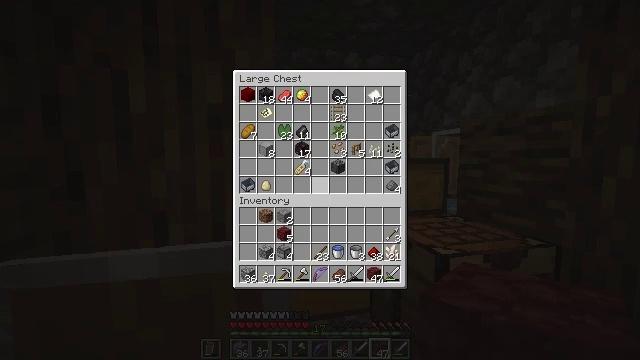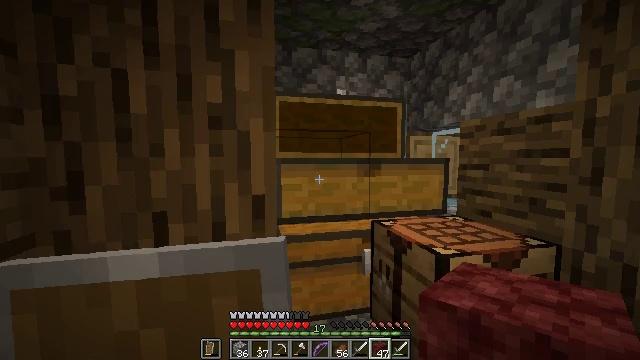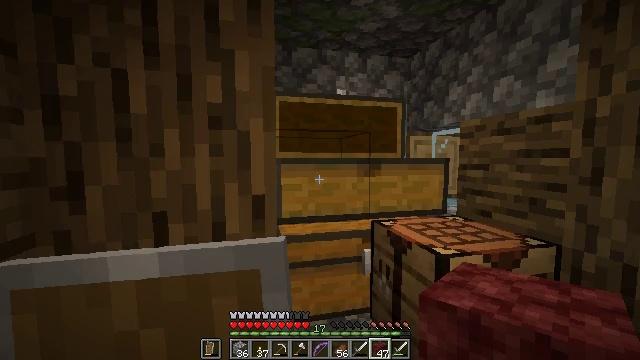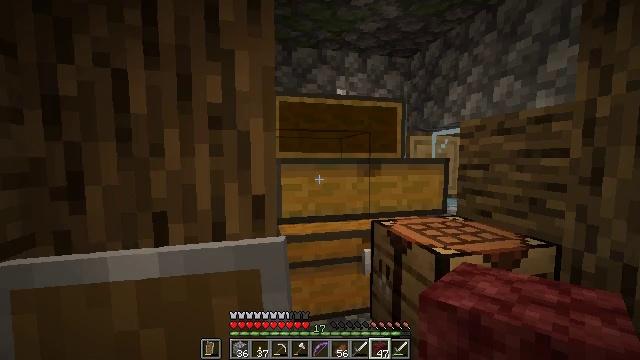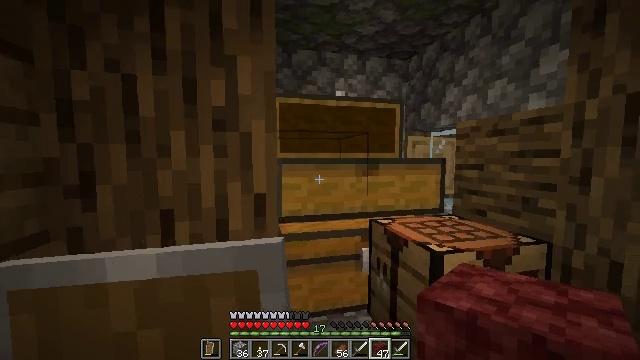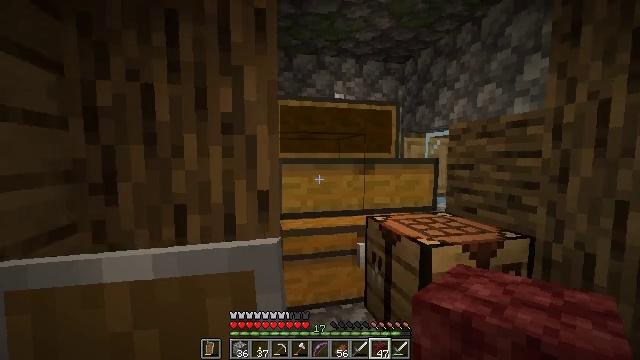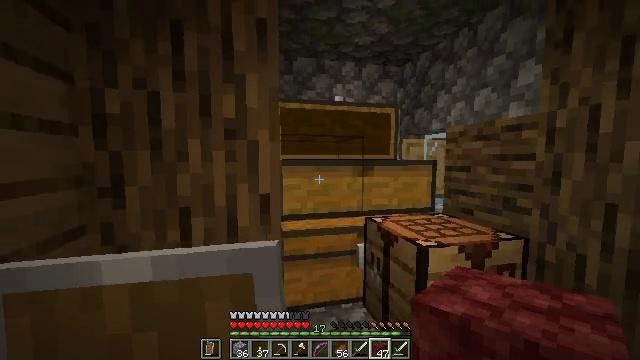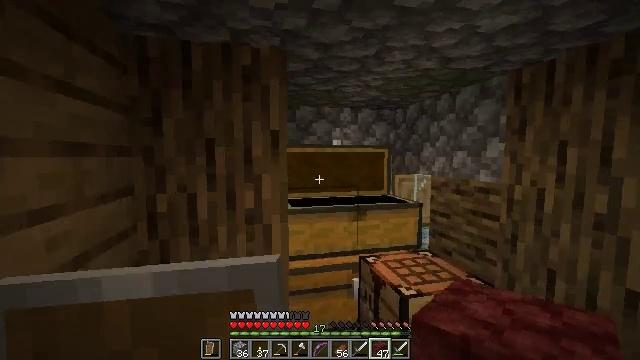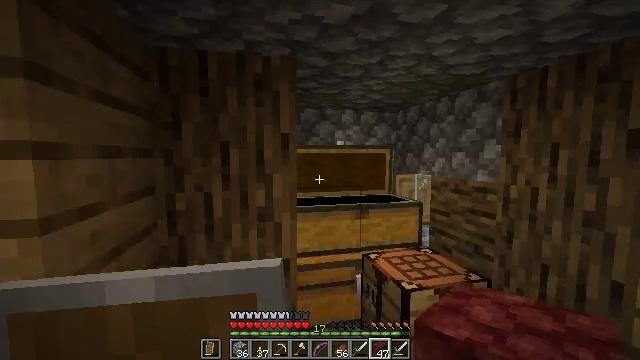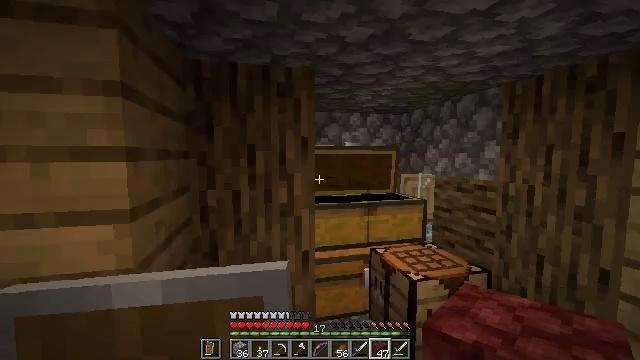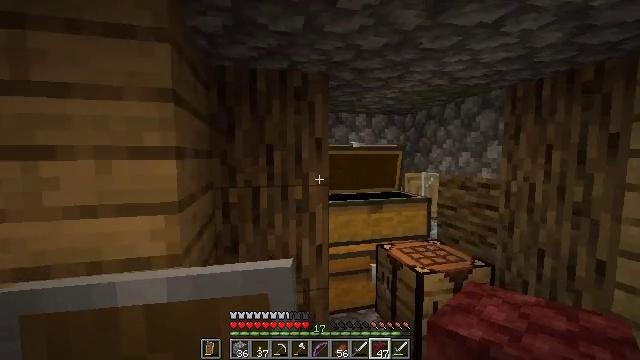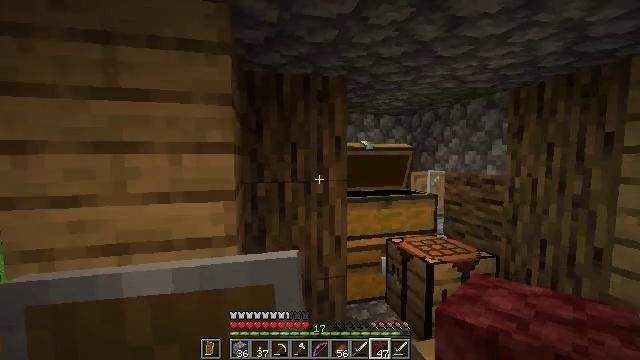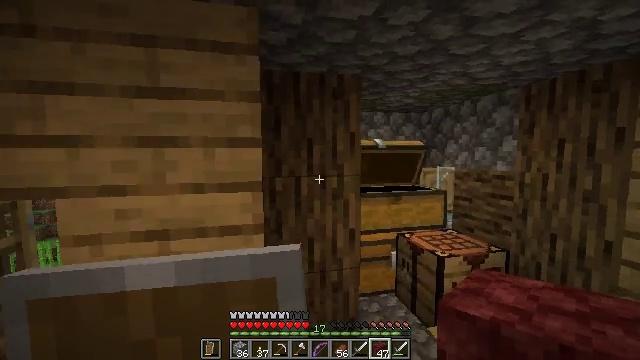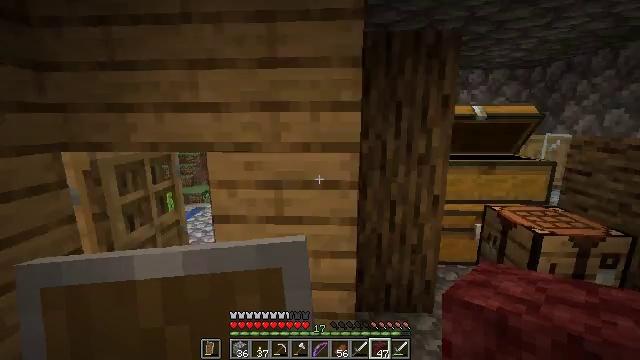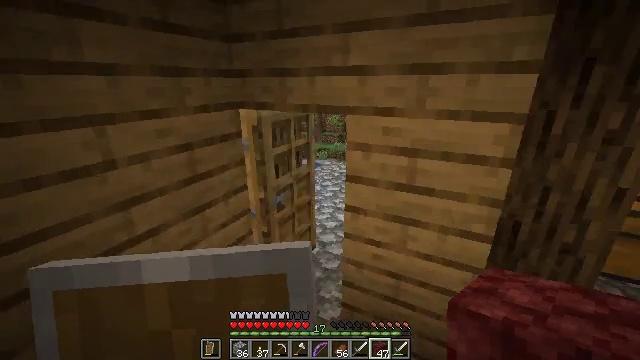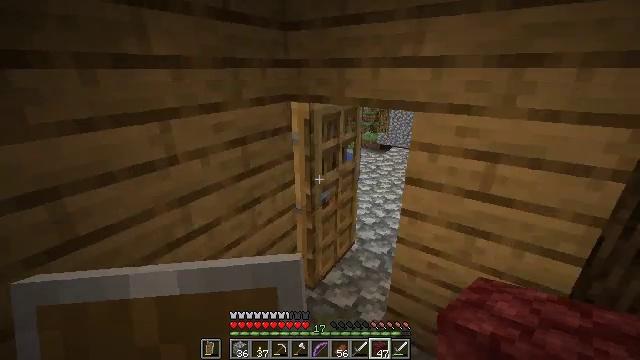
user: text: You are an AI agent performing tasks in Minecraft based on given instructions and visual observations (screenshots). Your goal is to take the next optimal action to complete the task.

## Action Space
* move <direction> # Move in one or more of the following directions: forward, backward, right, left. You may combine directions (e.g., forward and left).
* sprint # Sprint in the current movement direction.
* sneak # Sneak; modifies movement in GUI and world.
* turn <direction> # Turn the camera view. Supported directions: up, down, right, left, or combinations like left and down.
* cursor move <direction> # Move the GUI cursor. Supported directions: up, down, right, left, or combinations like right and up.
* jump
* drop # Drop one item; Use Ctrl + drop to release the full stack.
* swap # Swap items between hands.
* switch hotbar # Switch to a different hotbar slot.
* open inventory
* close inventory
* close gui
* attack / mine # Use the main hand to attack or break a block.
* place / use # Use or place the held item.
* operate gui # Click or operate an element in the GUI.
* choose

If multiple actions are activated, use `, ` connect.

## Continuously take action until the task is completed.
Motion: motion action
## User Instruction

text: Craft a stone button with a stone.
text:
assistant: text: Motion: close inventory
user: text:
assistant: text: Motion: close inventory
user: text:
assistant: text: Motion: no_op
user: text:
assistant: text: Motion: move back
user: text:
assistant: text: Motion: move back
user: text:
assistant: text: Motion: move back
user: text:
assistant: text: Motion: move back
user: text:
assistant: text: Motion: move back and move left
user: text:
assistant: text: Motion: move back and move left
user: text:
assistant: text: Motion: move back and move left
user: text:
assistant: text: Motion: move back and move left
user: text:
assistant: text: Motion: move back and move left, turn left
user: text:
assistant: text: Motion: move back and move left, turn left and down
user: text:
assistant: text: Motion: move left, turn left and down
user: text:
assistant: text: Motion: move left, turn left and down
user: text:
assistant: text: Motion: move forward and move left
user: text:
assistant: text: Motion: move forward and move left
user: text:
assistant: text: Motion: move forward and move left
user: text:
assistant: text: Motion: move forward and move left
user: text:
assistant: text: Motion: move forward
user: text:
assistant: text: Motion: move forward
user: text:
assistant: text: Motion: move forward, turn right
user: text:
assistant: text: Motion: move forward and move right, turn right
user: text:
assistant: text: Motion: move forward and move right, turn right
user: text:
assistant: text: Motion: move forward and move right, turn right and down
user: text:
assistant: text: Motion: move forward and move right, turn right
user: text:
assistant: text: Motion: move forward and move right
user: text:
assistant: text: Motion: move forward and move right
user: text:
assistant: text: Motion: move forward and move right
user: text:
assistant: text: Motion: move forward and move right